Interaction volume radius: 10 \u00c5
Interaction volume height: 25 \u00c5
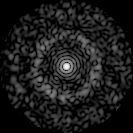
Disorder parameter: 0.839